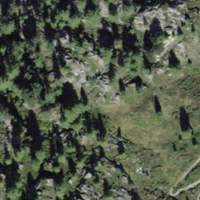
EUNIS habitat code: 31
Species observed at this site:
Campanula barbata